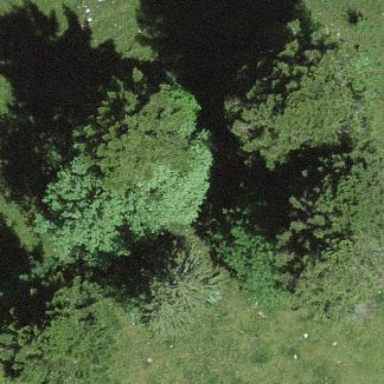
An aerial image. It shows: Forest with needle-leaved trees.